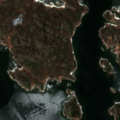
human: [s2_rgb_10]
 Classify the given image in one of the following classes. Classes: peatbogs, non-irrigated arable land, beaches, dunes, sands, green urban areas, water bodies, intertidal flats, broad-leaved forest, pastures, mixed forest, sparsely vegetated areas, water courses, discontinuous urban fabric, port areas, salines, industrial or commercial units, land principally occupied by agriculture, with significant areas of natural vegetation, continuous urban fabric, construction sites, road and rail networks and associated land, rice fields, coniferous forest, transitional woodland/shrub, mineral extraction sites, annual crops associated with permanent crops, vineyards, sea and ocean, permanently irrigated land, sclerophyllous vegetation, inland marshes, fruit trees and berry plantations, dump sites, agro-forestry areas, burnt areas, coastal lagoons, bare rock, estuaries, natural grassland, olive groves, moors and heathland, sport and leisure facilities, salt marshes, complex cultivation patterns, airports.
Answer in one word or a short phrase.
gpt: broad-leaved forest, mixed forest, bare rock, sea and ocean